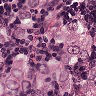
Metastatic tissue present: yes